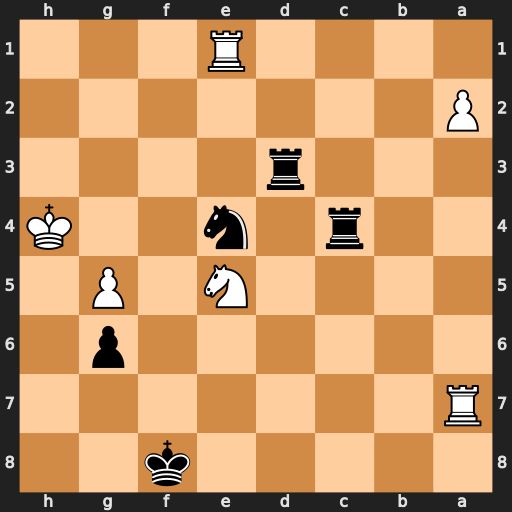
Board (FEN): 5k2/R7/6p1/4N1P1/2r1n2K/3r4/P7/4R3
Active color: b
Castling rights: -
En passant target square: -
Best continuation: Nf2+ Nxc4 Rh3#